Field crop: maize
Growth stage: 2
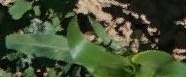
Species: maize